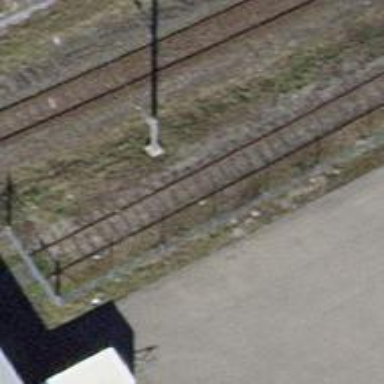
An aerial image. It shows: Single-track electrified railway spur with contact line for service.